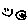
Label: smiley face